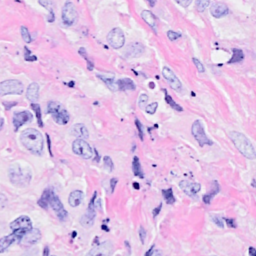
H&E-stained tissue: Breast